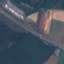
Land use / land cover: Highway